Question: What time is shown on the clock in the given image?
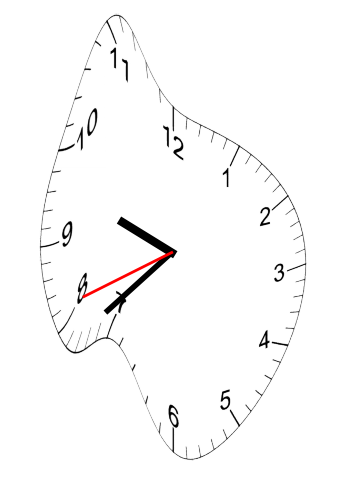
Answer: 09:37:41